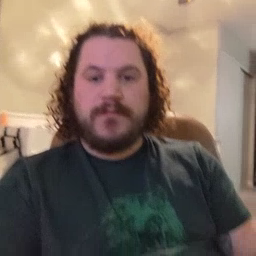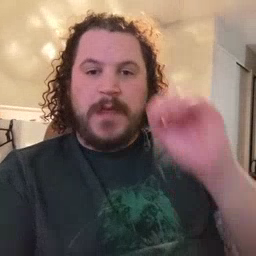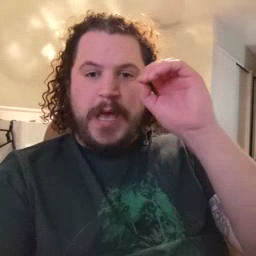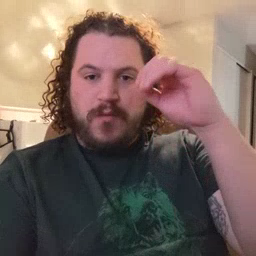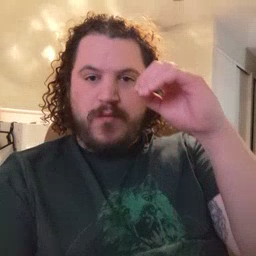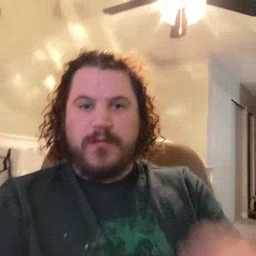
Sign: owl